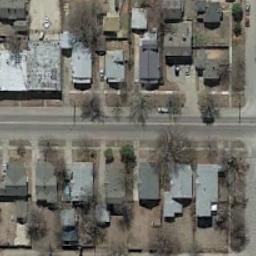
Label: residential